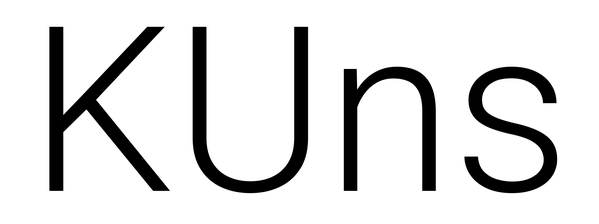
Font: Roboto_Light